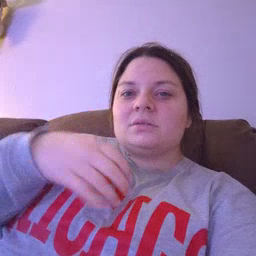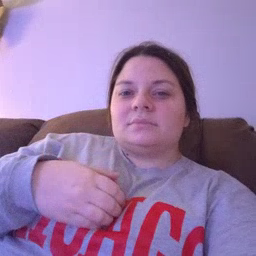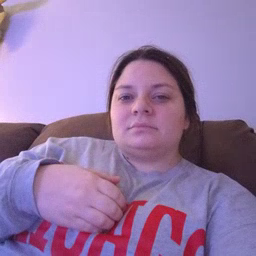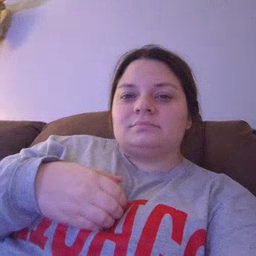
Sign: hot